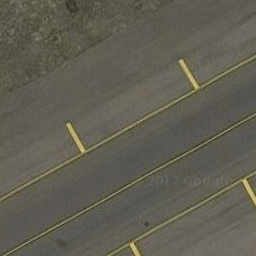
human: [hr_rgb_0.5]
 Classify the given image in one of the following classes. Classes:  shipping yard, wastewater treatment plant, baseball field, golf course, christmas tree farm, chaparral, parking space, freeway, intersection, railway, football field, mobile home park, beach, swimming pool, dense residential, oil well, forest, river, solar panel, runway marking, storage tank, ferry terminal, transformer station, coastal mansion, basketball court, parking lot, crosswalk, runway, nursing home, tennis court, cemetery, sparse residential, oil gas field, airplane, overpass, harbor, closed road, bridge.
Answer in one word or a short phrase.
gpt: runway marking